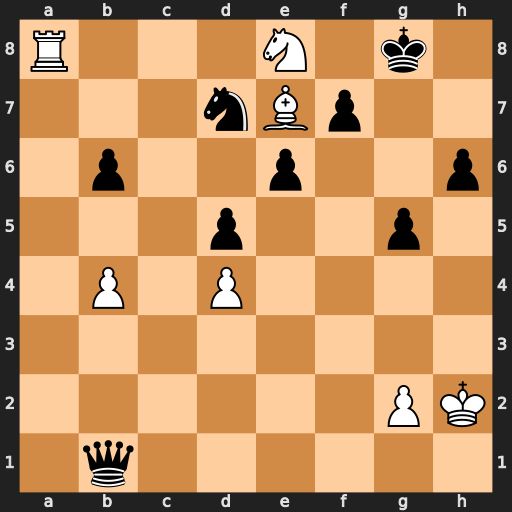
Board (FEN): R3N1k1/3nBp2/1p2p2p/3p2p1/1P1P4/8/6PK/1q6
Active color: w
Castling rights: -
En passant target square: -
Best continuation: Nf6+ Kg7 Rg8#